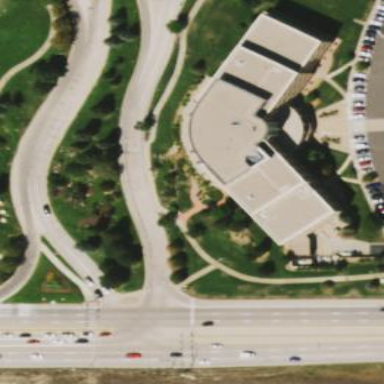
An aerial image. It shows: Office building.